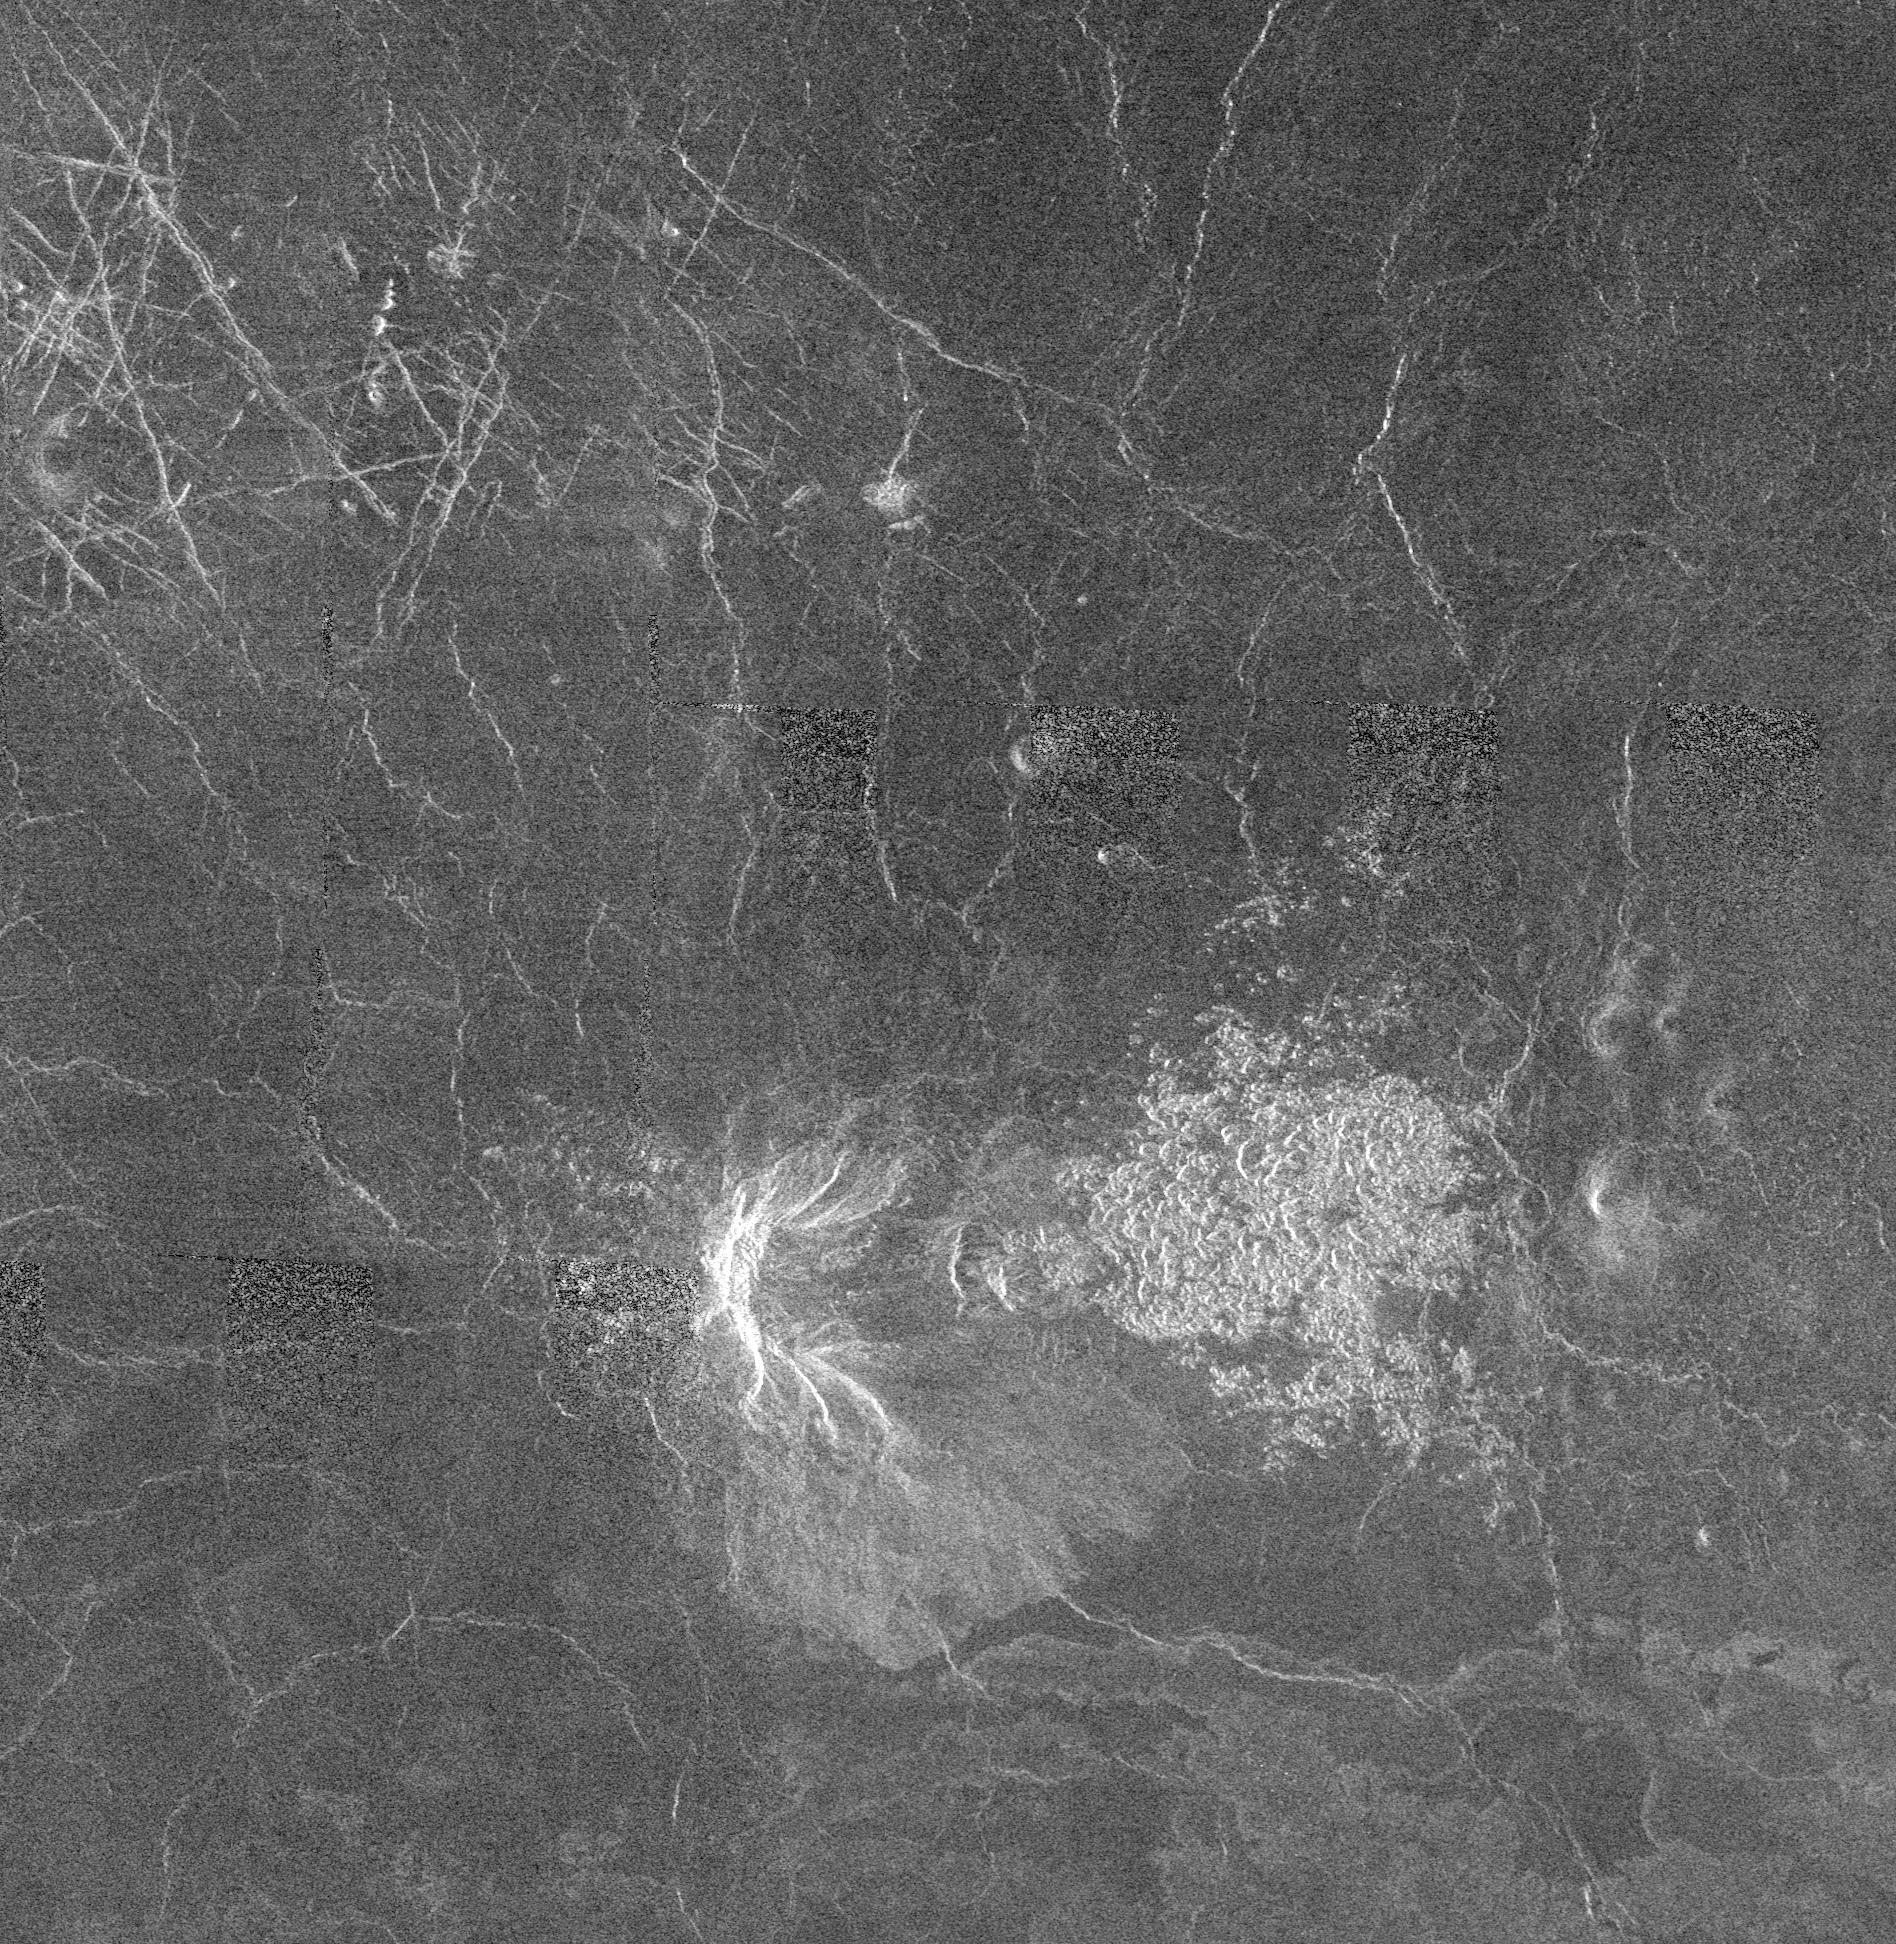
Venus - Volcano With Massive Landslides Venus, Magellan